Current action and preconditions to check: path_clear

Your task: For each precondition in the list above, predict whether it will hold at this action.

Consider the current scene as observed from the mobile robot's camera, and analyze the predicted future states of all dynamic agents (e.g., people, animals, vehicles, or any moving entities) within the NEXT SECOND.

IMPORTANT: Only answer "very likely" if you are absolutely certain—based on strong, clear evidence—that a dynamic agent will violate the precondition in the predicted future state. Do NOT answer "very likely" for unlikely, ambiguous, or low-probability risks.

Ask yourself for each precondition: Is there a high probability, with clear and convincing evidence, that the predicted future states of any dynamic agent will interfere with the predicted future state of the currently executing action within the NEXT SECOND, causing that precondition to fail?

Assess the risk level based on these predictions. Use "likely" or "very likely" if motions create a clear risk of interference.

Use "neutral" or "improbable" if agents are nearby but their predicted paths are clearly diverging or non-conflicting.

Failure Risk Categories: "very improbable", "improbable", "neutral", "likely", "very likely"

Answer Format: Output ONLY the probability_of_failure value from these categories: "very improbable", "improbable", "neutral", "likely", "very likely"

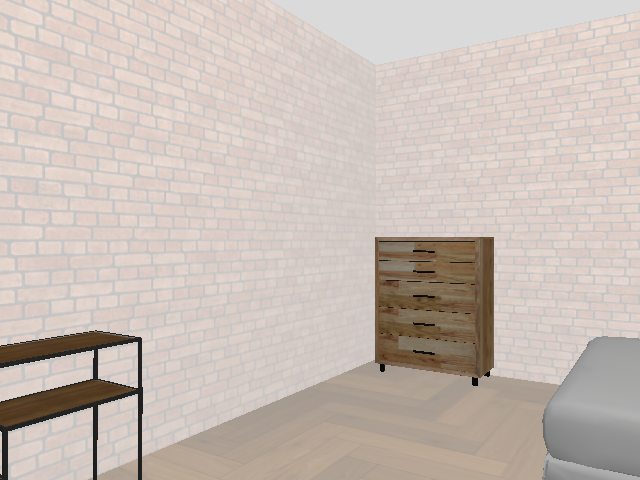

Answer: very improbable